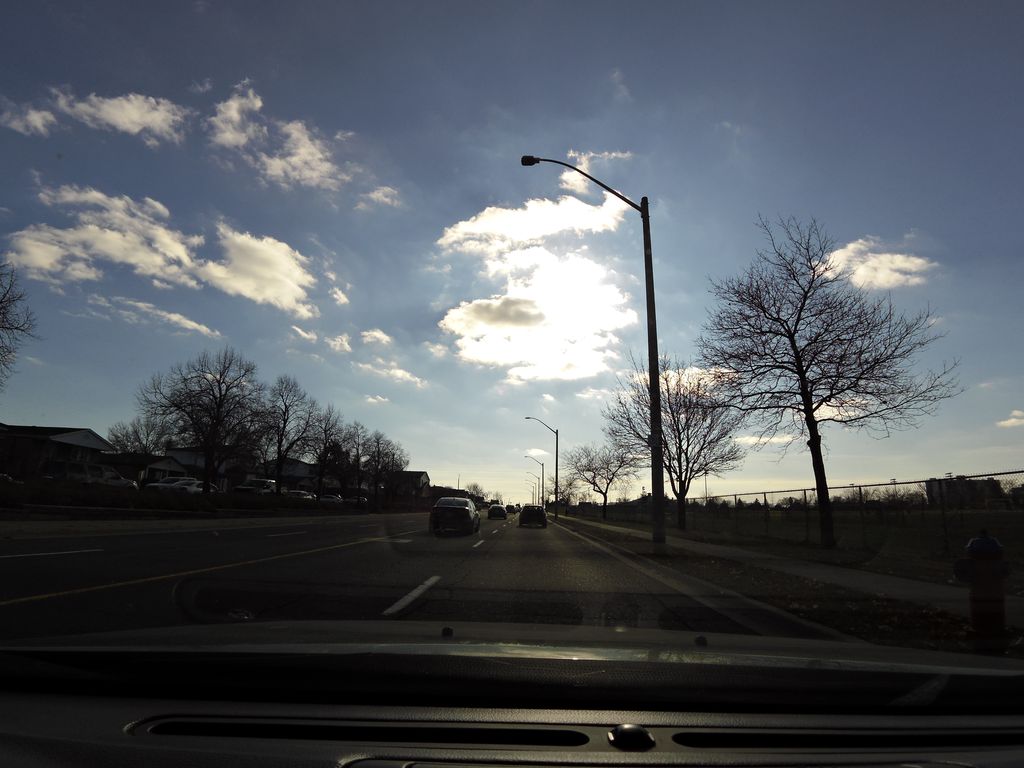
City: hamilton